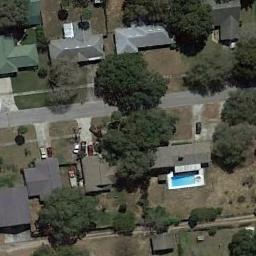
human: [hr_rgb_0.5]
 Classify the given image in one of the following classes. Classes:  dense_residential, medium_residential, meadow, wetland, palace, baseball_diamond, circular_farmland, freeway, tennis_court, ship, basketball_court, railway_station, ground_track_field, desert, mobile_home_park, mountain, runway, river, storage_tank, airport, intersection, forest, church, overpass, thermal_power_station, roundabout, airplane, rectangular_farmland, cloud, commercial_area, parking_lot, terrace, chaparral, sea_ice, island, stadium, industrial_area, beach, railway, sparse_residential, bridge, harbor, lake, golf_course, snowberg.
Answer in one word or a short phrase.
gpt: medium_residential